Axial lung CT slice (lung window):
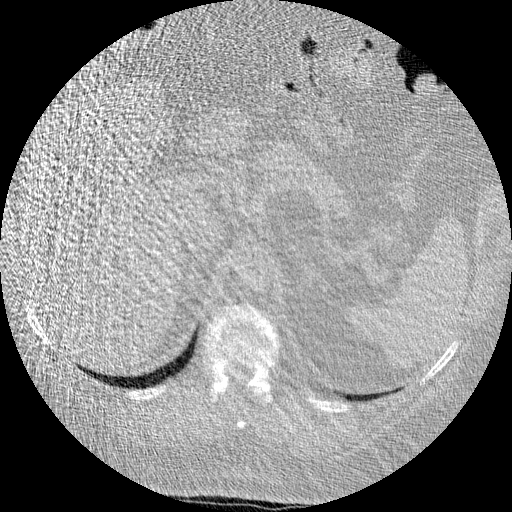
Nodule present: no